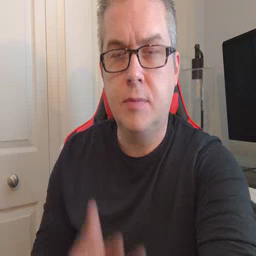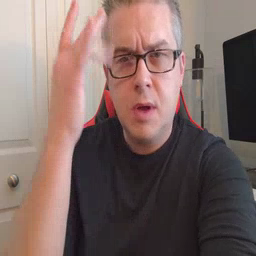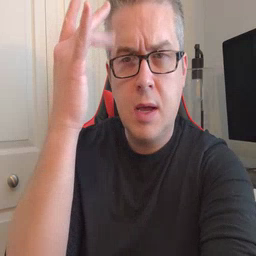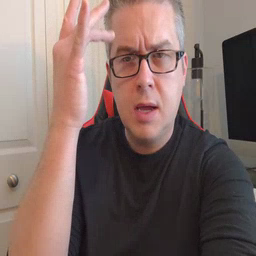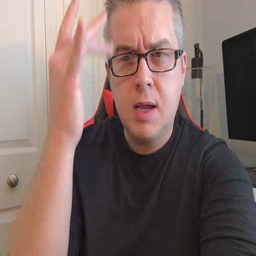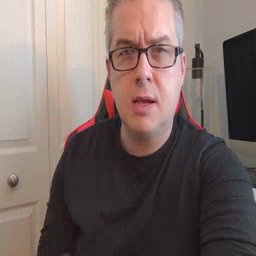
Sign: why